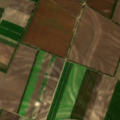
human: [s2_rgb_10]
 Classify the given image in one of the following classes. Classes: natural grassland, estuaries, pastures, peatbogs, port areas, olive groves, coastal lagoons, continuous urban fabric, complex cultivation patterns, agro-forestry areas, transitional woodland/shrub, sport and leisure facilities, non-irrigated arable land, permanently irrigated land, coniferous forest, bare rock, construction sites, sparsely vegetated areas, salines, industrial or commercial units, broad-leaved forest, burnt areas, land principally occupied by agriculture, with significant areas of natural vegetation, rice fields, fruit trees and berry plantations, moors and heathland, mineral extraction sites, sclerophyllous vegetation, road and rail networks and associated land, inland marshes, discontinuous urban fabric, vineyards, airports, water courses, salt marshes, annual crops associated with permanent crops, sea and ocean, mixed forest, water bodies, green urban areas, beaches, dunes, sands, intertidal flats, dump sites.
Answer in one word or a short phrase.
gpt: non-irrigated arable land